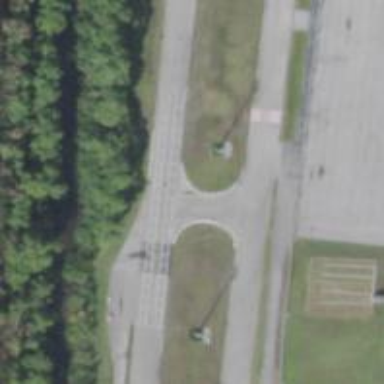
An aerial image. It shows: Motor sport raceway.